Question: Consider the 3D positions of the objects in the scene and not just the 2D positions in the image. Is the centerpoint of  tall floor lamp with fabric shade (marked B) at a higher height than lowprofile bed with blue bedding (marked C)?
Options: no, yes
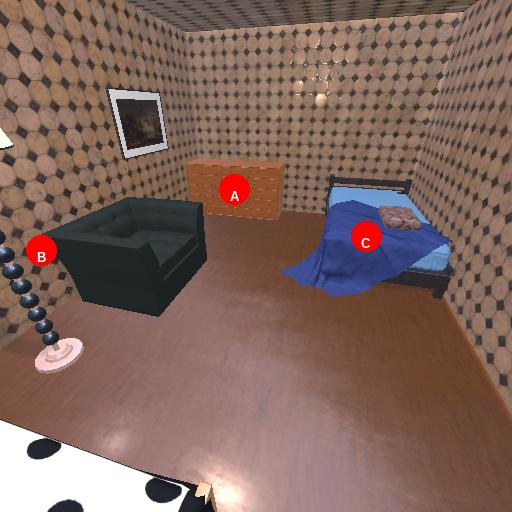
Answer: no